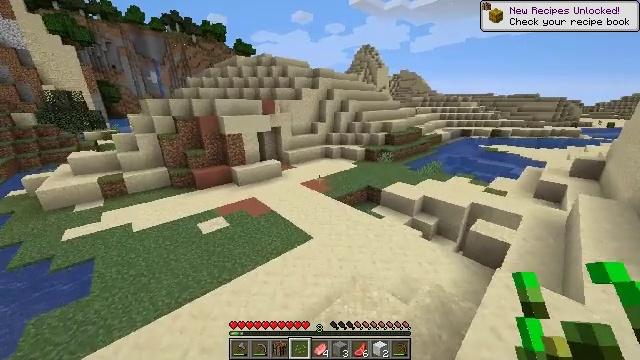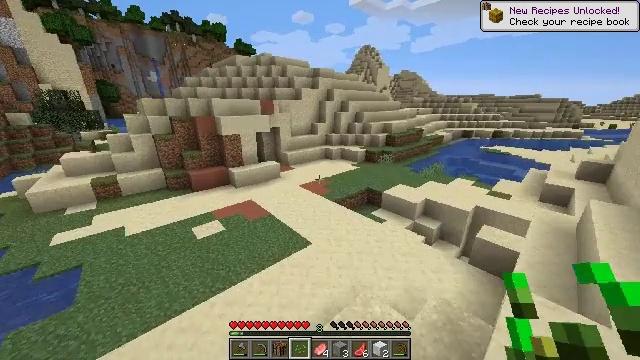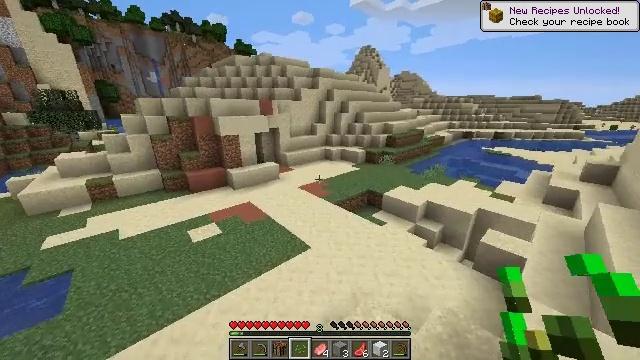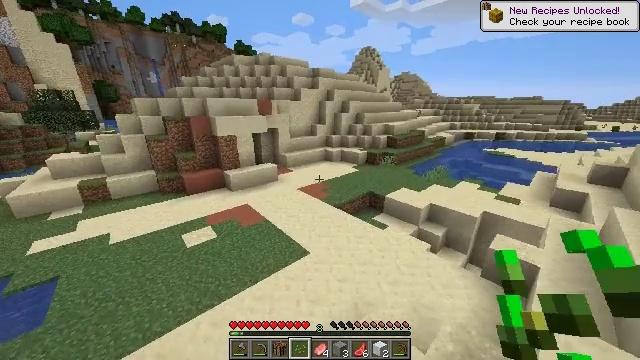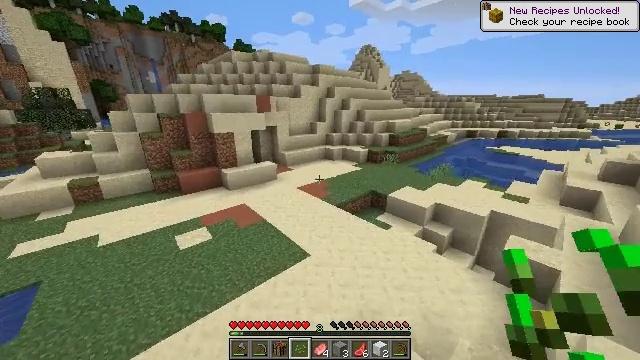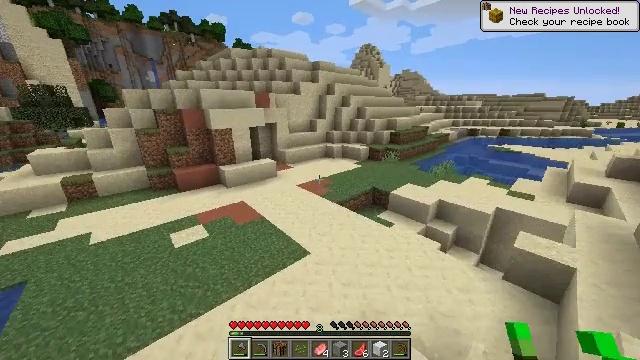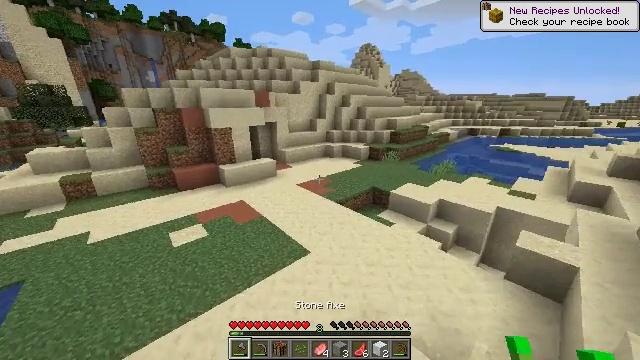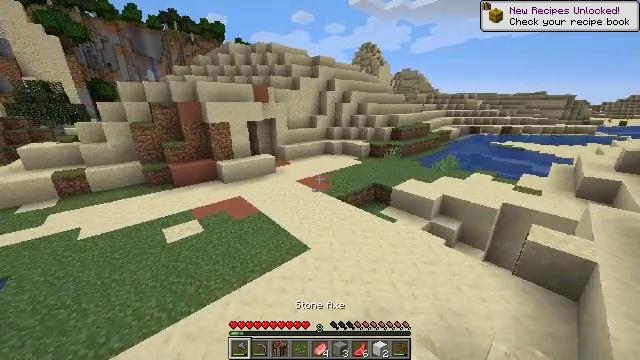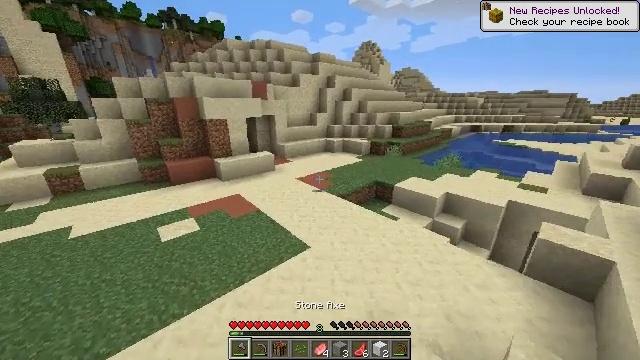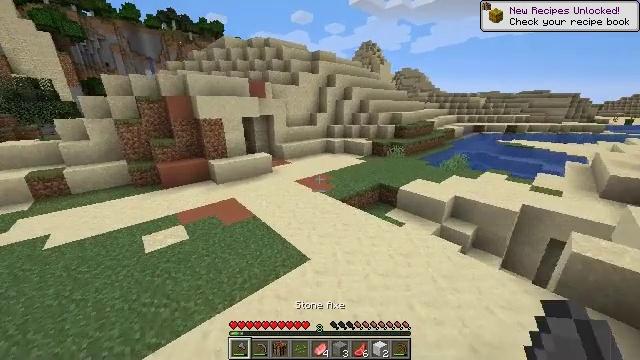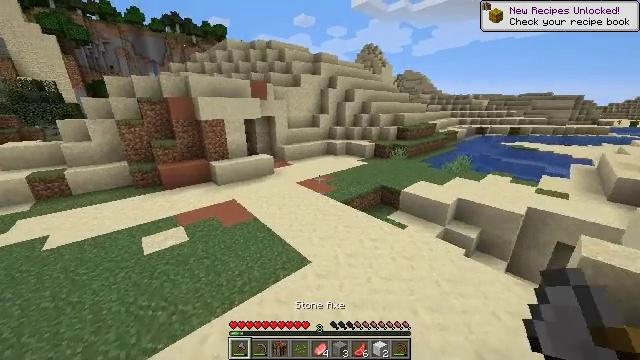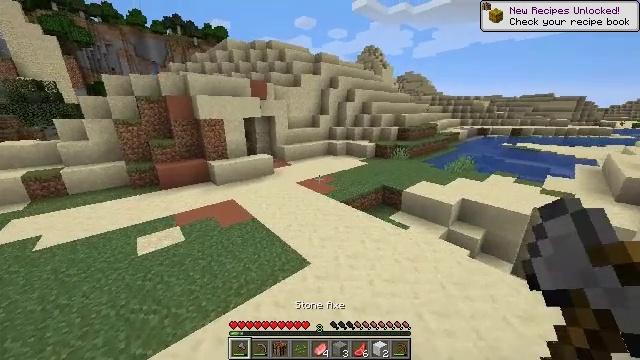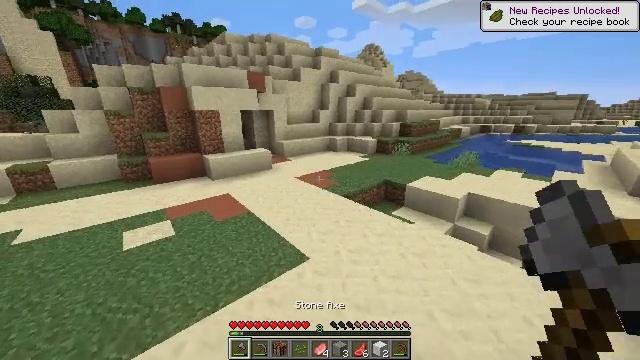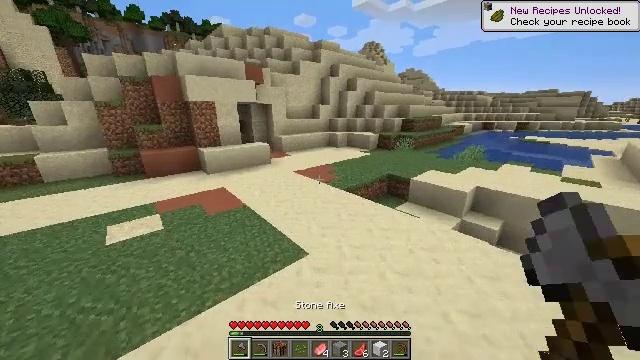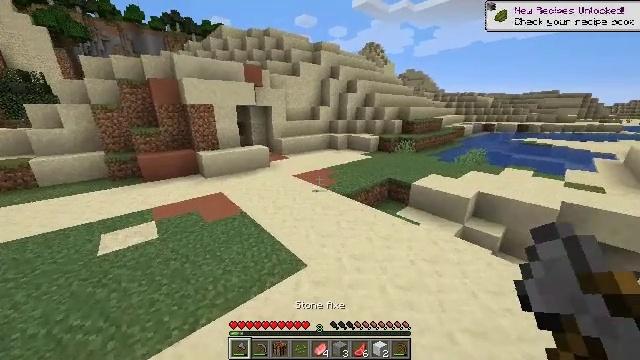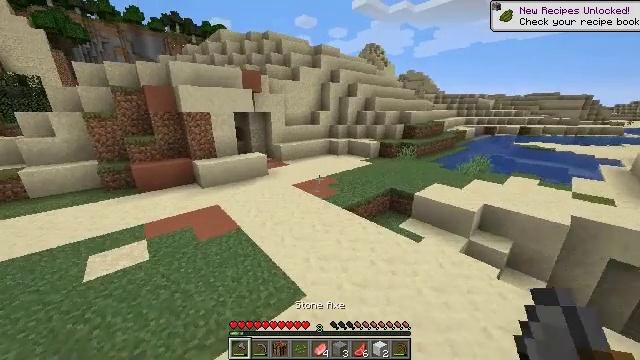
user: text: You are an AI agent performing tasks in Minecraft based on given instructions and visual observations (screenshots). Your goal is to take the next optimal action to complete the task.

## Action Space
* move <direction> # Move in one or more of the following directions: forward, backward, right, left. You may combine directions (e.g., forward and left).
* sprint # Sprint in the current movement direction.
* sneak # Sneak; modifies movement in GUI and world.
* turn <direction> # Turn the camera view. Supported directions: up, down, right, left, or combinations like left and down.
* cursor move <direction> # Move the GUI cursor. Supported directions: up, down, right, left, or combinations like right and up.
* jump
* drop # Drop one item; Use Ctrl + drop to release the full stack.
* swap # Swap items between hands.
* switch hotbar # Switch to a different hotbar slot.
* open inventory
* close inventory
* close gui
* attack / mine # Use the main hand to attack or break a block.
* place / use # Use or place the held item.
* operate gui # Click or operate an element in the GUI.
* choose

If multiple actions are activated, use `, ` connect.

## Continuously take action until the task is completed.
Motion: motion action
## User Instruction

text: Dig up some sand.
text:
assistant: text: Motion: move forward
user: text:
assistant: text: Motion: move forward
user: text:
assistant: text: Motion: move forward
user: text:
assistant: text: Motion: move forward
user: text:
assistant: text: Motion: move forward, switch to hotbar 1
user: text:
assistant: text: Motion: move forward, switch to hotbar 1
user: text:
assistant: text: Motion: move forward, switch to hotbar 1
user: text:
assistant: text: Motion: move forward
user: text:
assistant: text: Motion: move forward
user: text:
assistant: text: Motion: move forward, jump
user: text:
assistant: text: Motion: move forward, jump
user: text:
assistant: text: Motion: move forward, jump
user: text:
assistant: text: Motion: move forward, jump
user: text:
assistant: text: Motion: move forward, jump
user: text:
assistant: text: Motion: move forward, jump
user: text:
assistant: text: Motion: move forward, jump
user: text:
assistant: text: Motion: move forward, jump
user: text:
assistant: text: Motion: move forward, turn left, jump
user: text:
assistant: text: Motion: move forward, turn left, jump
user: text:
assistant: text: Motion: move forward, jump
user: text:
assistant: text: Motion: move forward, jump
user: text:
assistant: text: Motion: move forward, jump
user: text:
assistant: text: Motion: move forward, jump
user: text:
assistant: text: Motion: move forward, jump
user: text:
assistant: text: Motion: move forward, jump
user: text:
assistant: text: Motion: move forward, jump
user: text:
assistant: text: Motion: move forward, jump
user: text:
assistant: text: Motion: move forward, turn left, jump
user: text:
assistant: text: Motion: move forward, turn left, jump
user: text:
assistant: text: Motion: move forward, jump